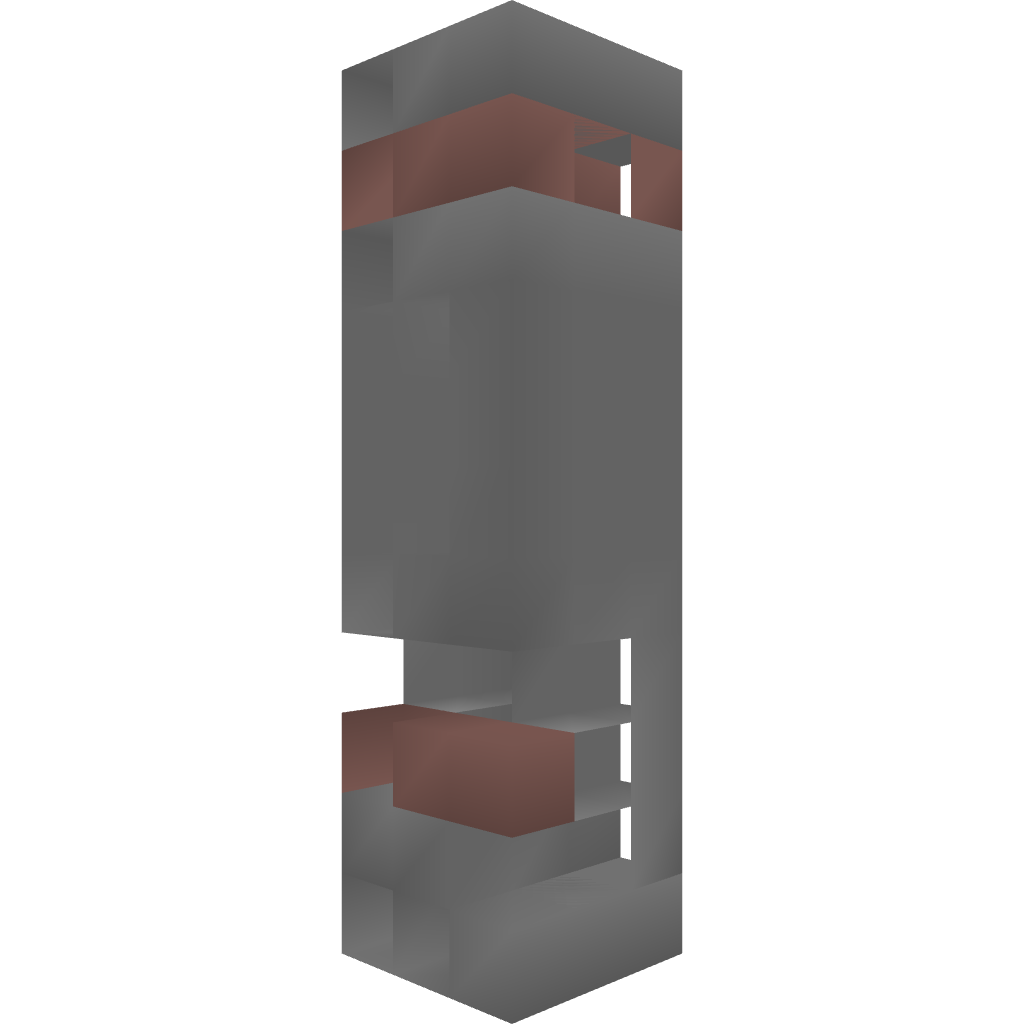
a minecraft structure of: House Chimney bad low quality